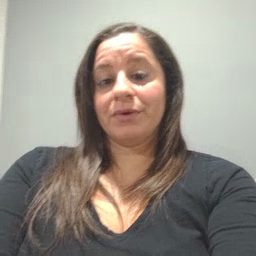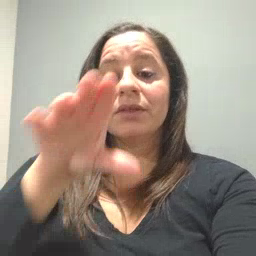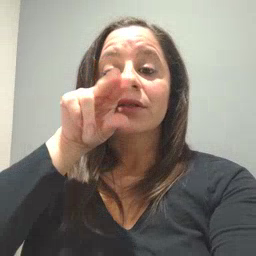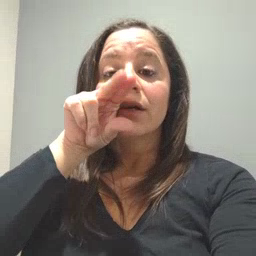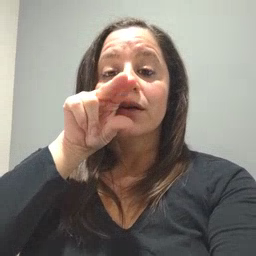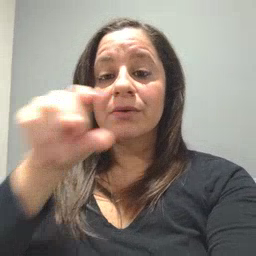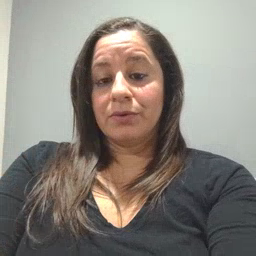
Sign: duck